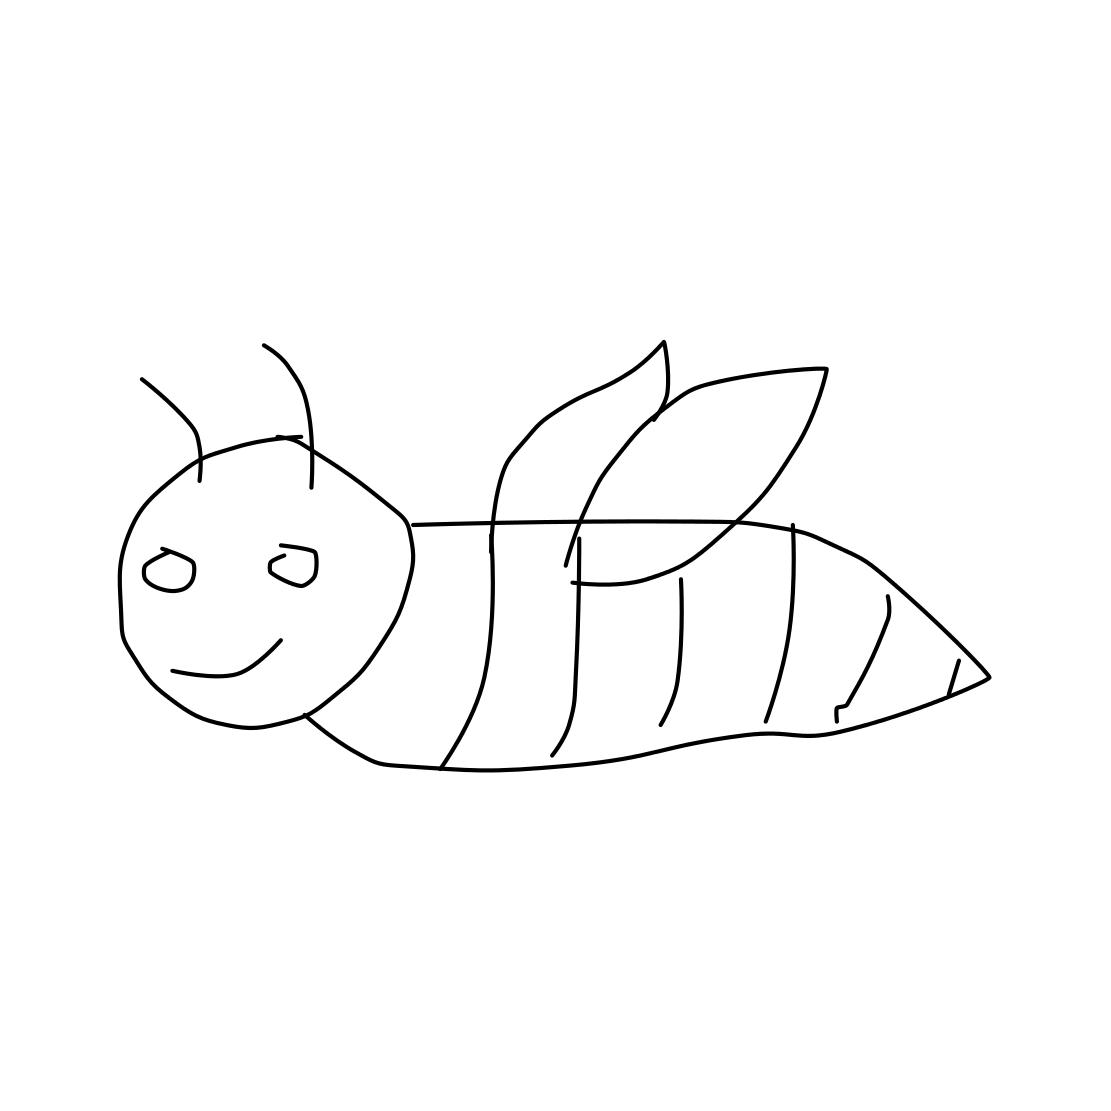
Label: bee